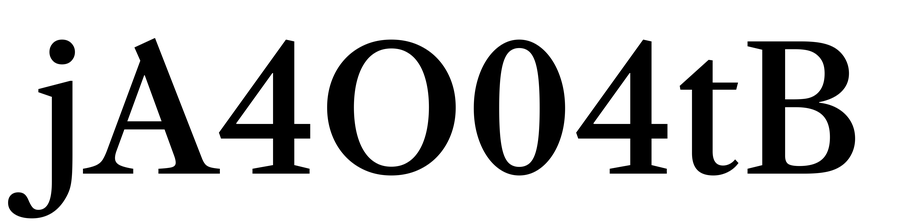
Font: LibreCaslonText_Medium